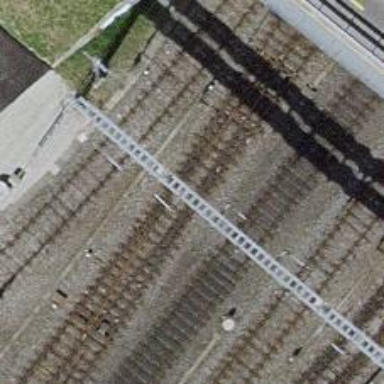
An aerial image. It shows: Railway switch.